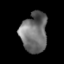
Tissue: lung
Cell type: Epithelial cells
Senescence score: 0.2384
Nuclear area (px): 1018
Mean DAPI intensity: 112.233